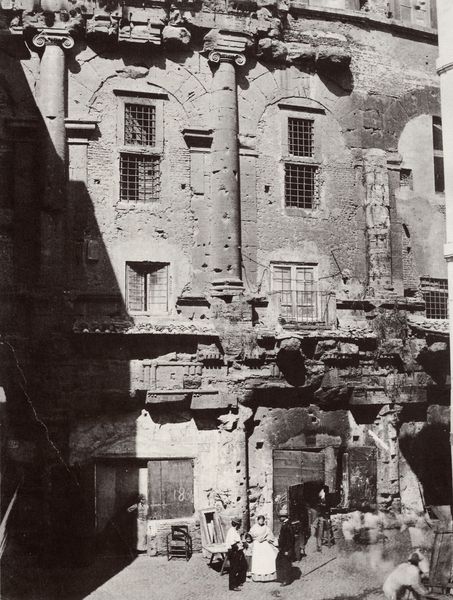
Titel: Das Marcellustheater in Rom
Künstler: Italienischer Photograph
Standort: Kopenhagen
Institution: Bibliothek der Kunstakademie
Schlagwörter: dunkel, gruppe, mann, schatten, weiß, frauen, menschen, mädchen, stadt, ausschnitt, fenster, frau, glas, grau, holz, hut, hüte, kleid, licht, männer, schwarz, stuhl, säule, säulen, tür, gebäude, haus, schloss, gespräch, alt, wand, architektur, arm, sockel, stein, gitter, kirche, sonne, sessel, händler, theater, karren, balkon, schürze, taille, schlagschatten, bogen, fassade, italien, passanten, hof, läden, markt, platz, pilaster, rundbogen, krieg, detail, geländer, bretter, tor, arena, foto, fotografie, photographie, verfall, eisen, hinterhof, fensterladen, reste, ruine, wohnhaus, antike, palast, mauerwerk, scheiben, abbruch, schwarz weiß, loch, kiste, löcher, kapitelle, rom, kapitell, photo, tracht, sims, kaputt, gesims, voluten, sandstein, architrave, ionisch, antik, griechenland, zerstört, marktplatz, basis, dorisch, indien, stockwerke, wohnen, türkei, aufnahme, manschen, rückwand, ruinös, verfallen, römisch, kapitel, säulenordnung, gesimse, rchitektur, umbau, fragmente, halbsäule, einbau, nutzung, eingebaut, oilaster, pilsater, riune, zweitverwendung, el, 18, löche5